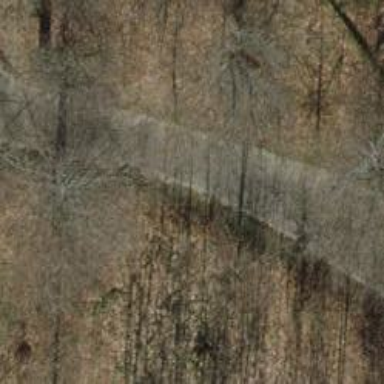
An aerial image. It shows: Asphalt track with grade1 surface. It is primarily used for forestry vehicles.